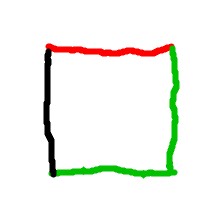
Shape: square